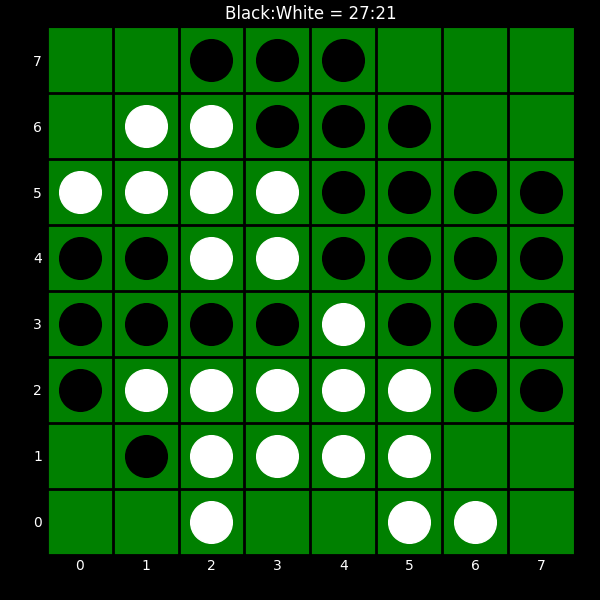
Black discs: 27
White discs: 21